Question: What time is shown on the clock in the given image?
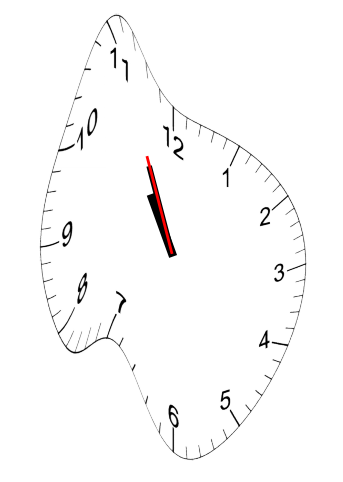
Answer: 10:55:56